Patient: sex F, age 58
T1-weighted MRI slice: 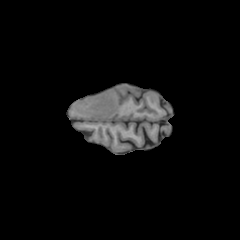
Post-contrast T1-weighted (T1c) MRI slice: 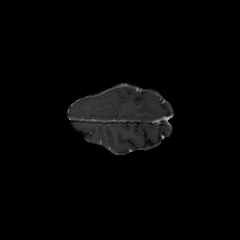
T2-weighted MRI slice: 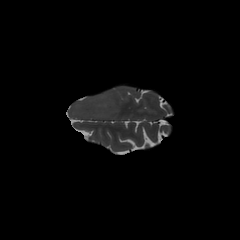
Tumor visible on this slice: yes
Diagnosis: Glioblastoma, IDH-wildtype
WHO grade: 4